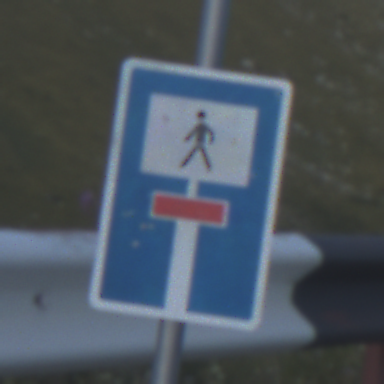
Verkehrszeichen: SackgasseFussgaengerDurchlaessig
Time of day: SunriseSunset
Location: Outdoor (RoadRail)
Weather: Clear
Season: NotSpecified
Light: Natural